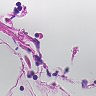
Metastatic tissue present: no